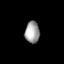
Tissue: prostate
Cell type: Fibroblasts
Senescence score: 0.7536
Nuclear area (px): 311
Mean DAPI intensity: 158.74